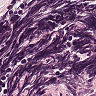
Metastatic tissue present: no